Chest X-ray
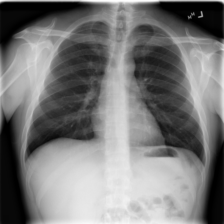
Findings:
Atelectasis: negative
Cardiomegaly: negative
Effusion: negative
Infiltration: positive
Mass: negative
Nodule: negative
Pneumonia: negative
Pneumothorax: negative
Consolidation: negative
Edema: negative
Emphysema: negative
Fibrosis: negative
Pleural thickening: negative
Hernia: negative